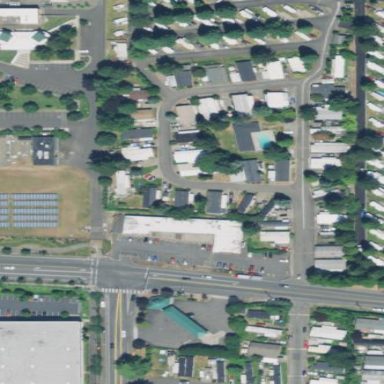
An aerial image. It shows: Residential area known as trailer park.